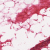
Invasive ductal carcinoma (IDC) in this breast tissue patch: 0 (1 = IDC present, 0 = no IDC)